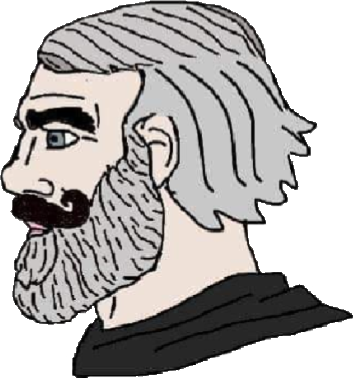
Label: 4_Yes_Chad